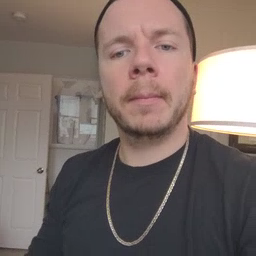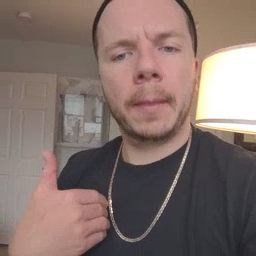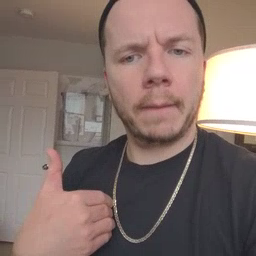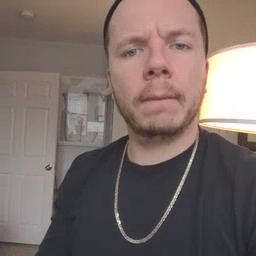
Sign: have